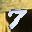
Label: 7